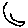
Label: moon